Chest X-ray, AP view. Patient: 35 years old, sex F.
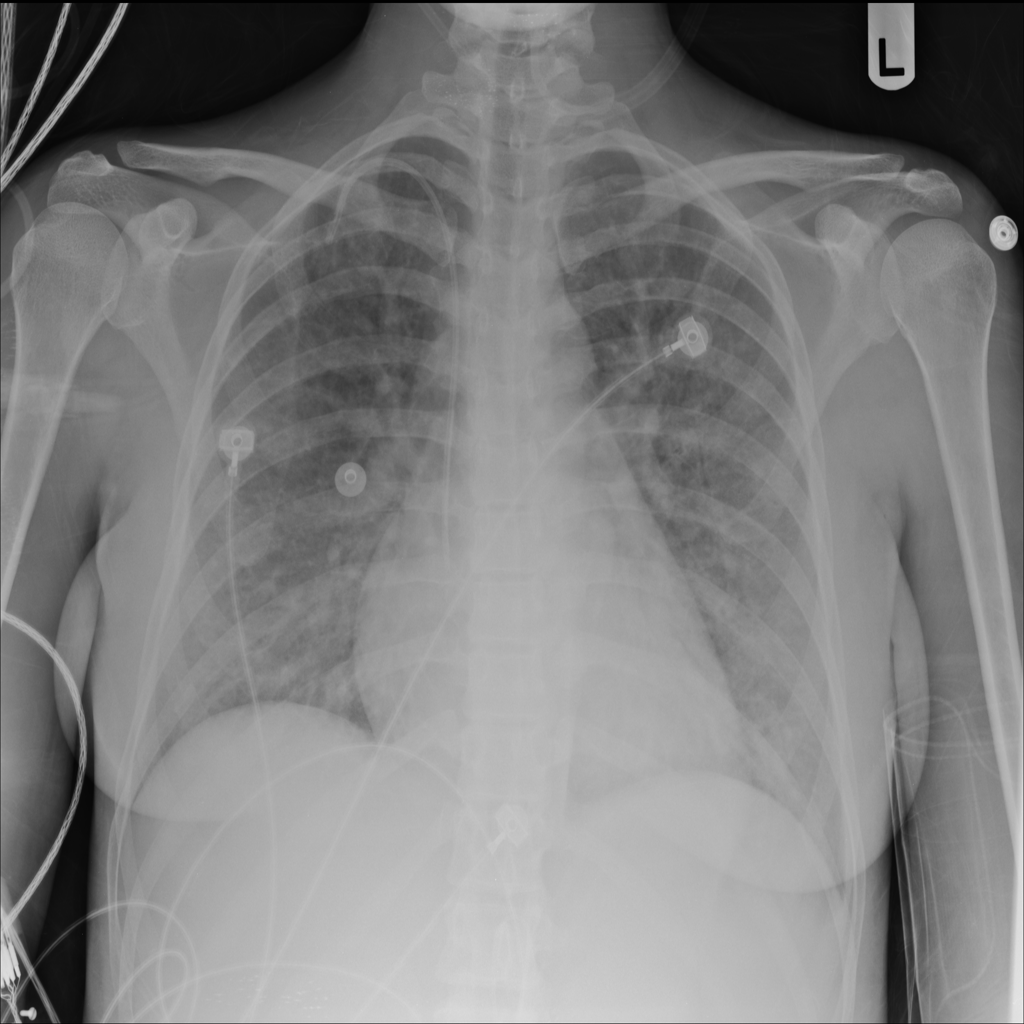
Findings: Infiltration